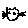
Label: cat